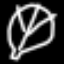
Label: leaf